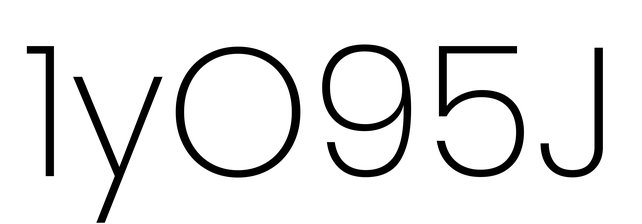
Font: Poppins-ExtraLight